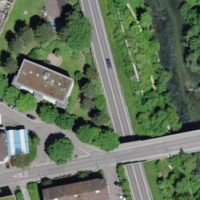
EUNIS habitat code: 54
Species observed at this site:
Corvus corone
Motacilla cinerea
Cyanistes caeruleus
Sturnus vulgaris
Chloris chloris
Fringilla coelebs
Lamium galeobdolon
Carduelis carduelis
Turdus merula
Phylloscopus collybita
Parus major
Mergus merganser
Milvus milvus
Pica pica
Garrulus glandarius
Motacilla alba